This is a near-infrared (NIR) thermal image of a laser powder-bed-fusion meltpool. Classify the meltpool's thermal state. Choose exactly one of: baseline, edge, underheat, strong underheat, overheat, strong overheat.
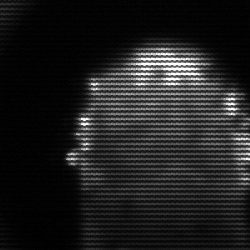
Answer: baseline